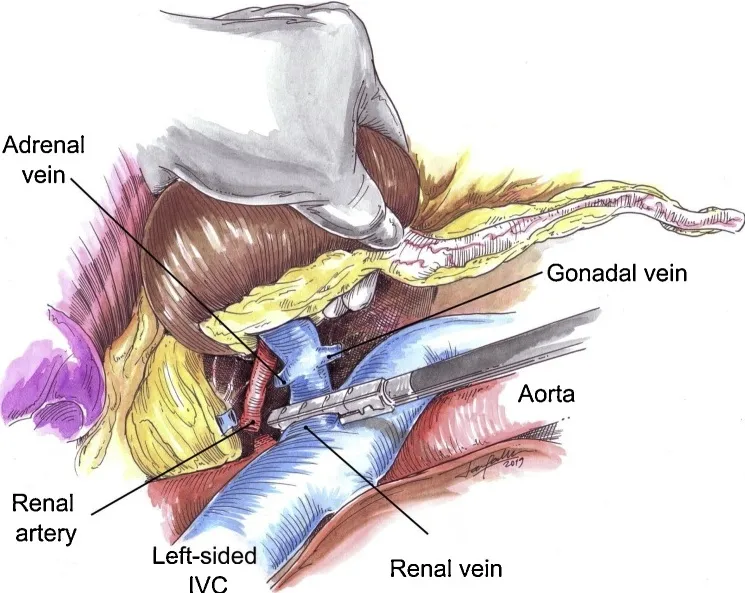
Endoscopic view representation of the left-sided IVC left LDN. The main renal artery and vein were controlled by means of endovascular stapling. Adrenal and gonadal veins draining in the left renal vein were previously divided with LigaSure.
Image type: endoscopy (gi_endoscopy)